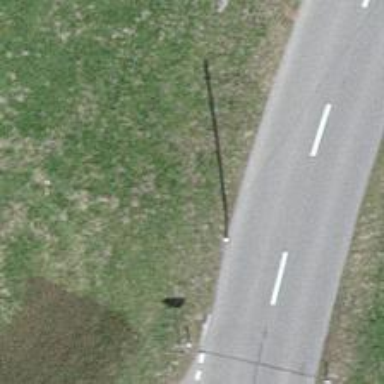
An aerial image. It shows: Power pole.